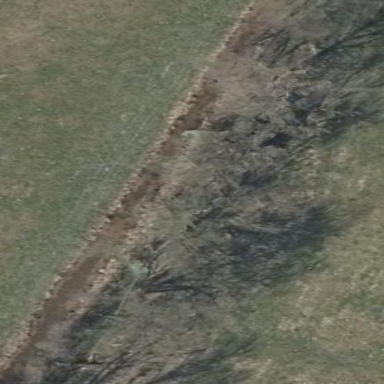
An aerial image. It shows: Ditch filled with water.